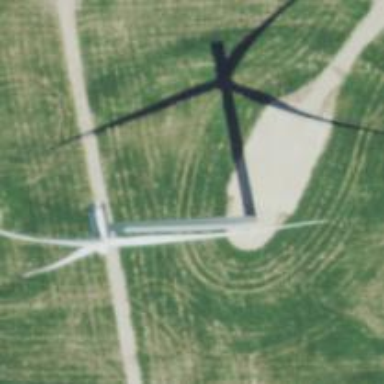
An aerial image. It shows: Wind turbine used as power generator.